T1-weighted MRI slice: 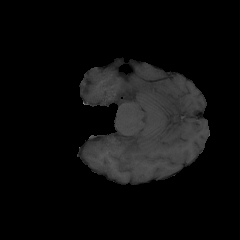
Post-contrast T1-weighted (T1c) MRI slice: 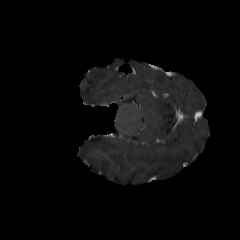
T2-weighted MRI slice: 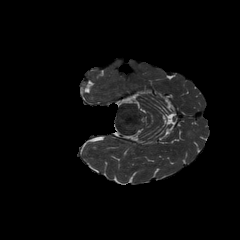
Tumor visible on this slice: no